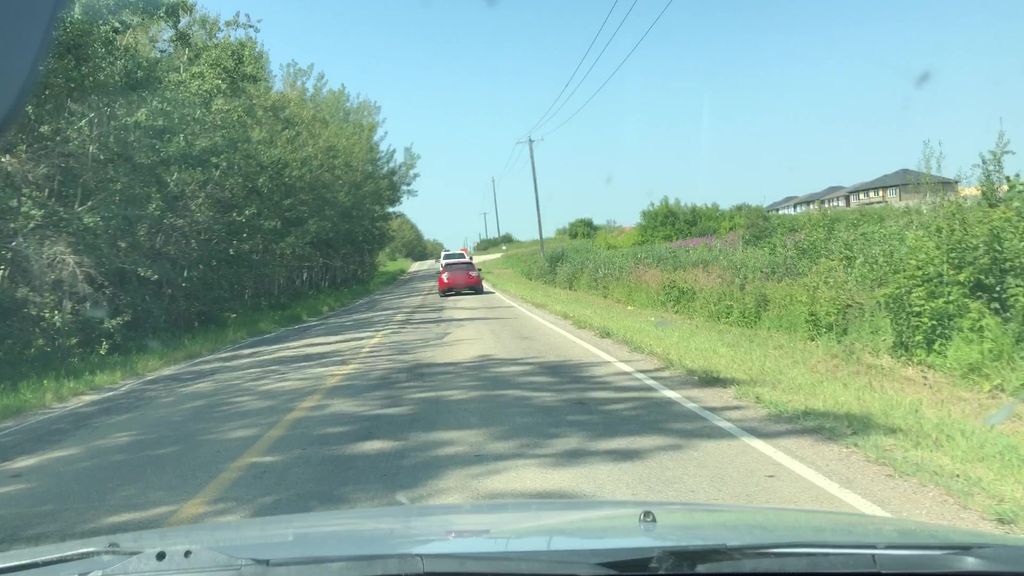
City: edmonton